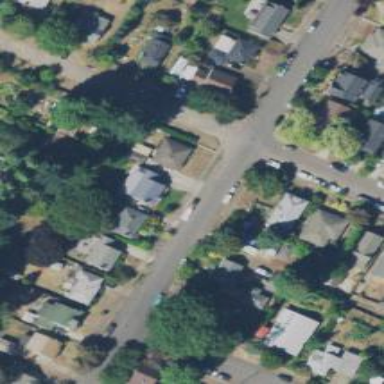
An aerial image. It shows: Alley classified as service road.